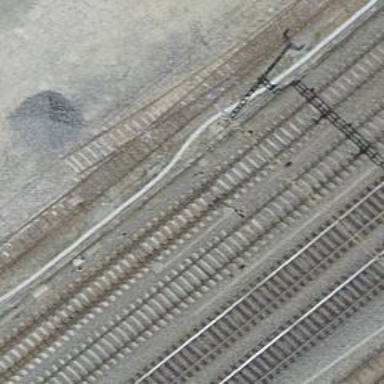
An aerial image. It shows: Railway switch.